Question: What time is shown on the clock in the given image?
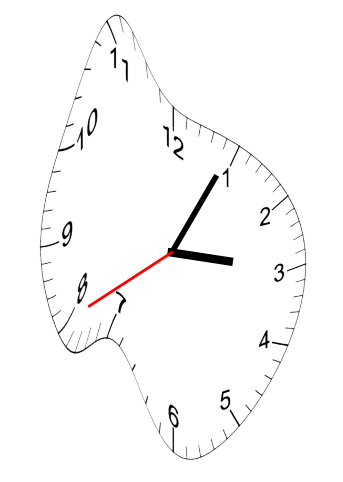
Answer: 03:04:40